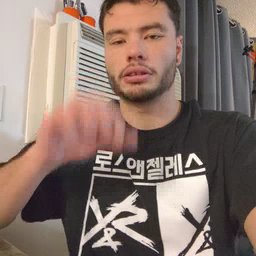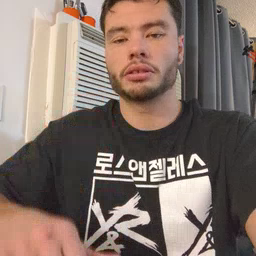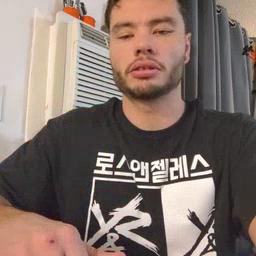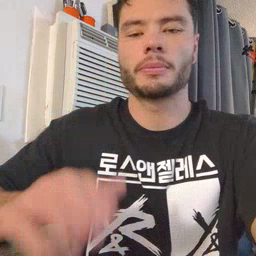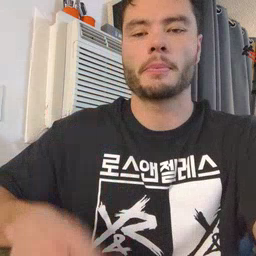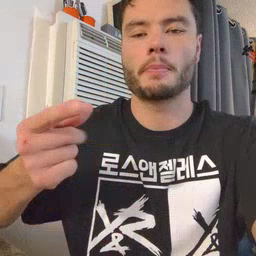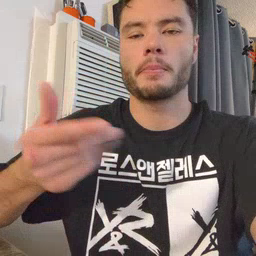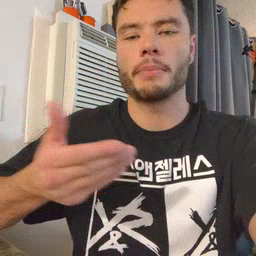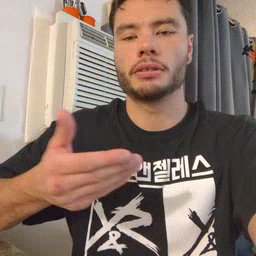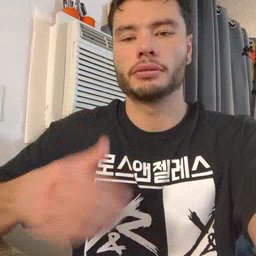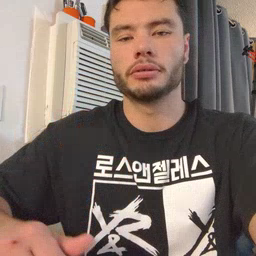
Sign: puppy